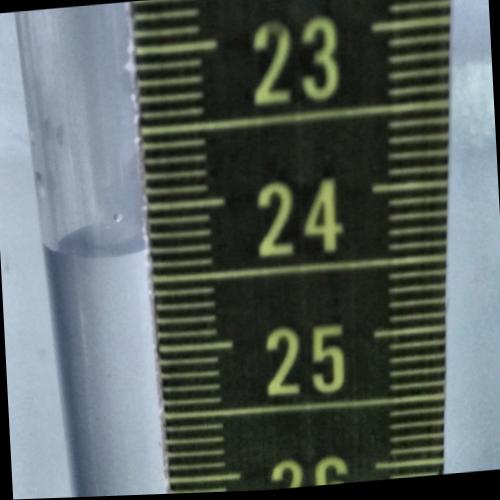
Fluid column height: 24.3 cm